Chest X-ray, AP view. Patient: 18 years old, sex F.
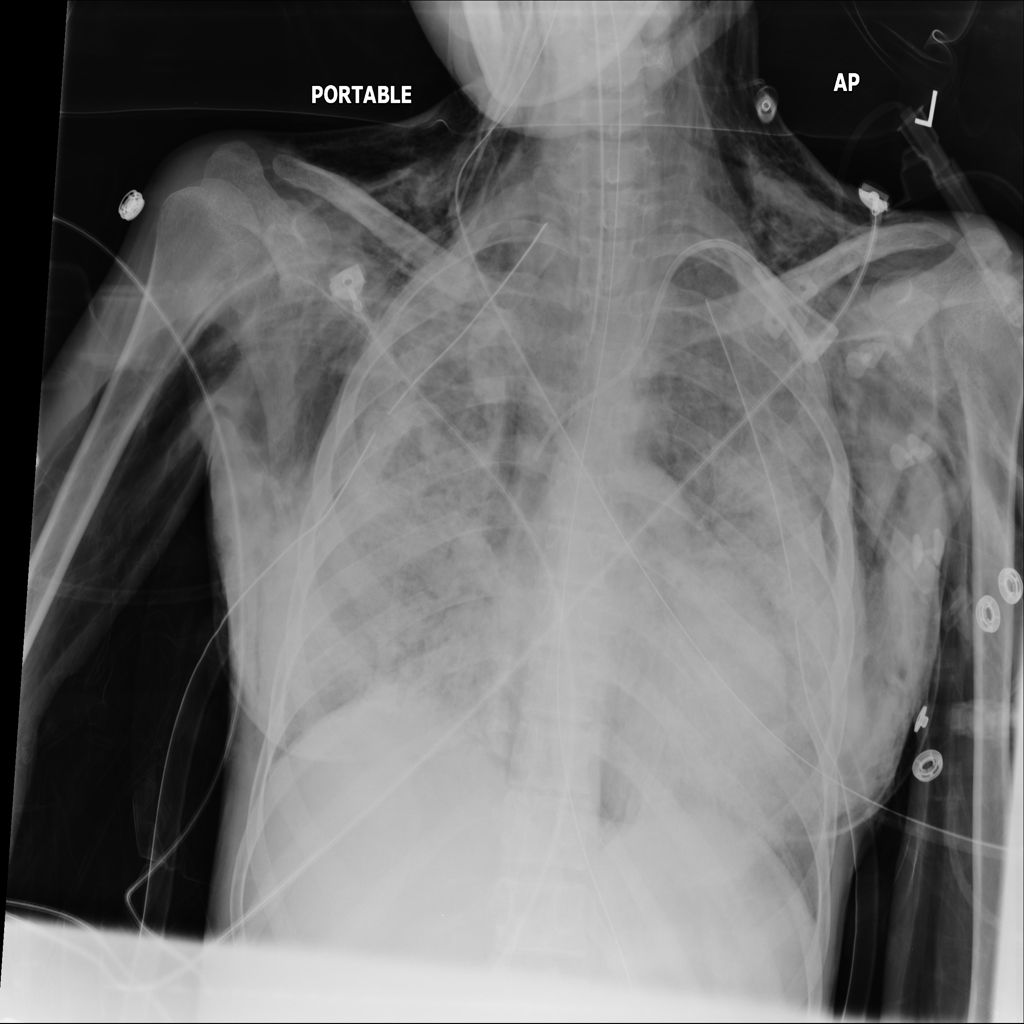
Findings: Emphysema